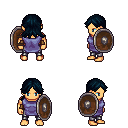
a pixel art fantasy rpg character, male body template, human, tanned skin, chain tabard jacket, metal pants, raven loose hair, leather bracers, shield, four views (front, back, left, right), 2x2 character sprite sheet, small pixel art, hard edges, no anti-aliasing